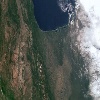
Label: land